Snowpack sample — Loveland Pass, Silver Plume, Colorado, USA (12/14/25, 10:50 AM MST)
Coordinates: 39.664, -105.882
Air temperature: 36 °F
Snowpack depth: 67 cm
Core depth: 20 cm
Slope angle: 6°, slope face: 326°
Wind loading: low
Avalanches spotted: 0
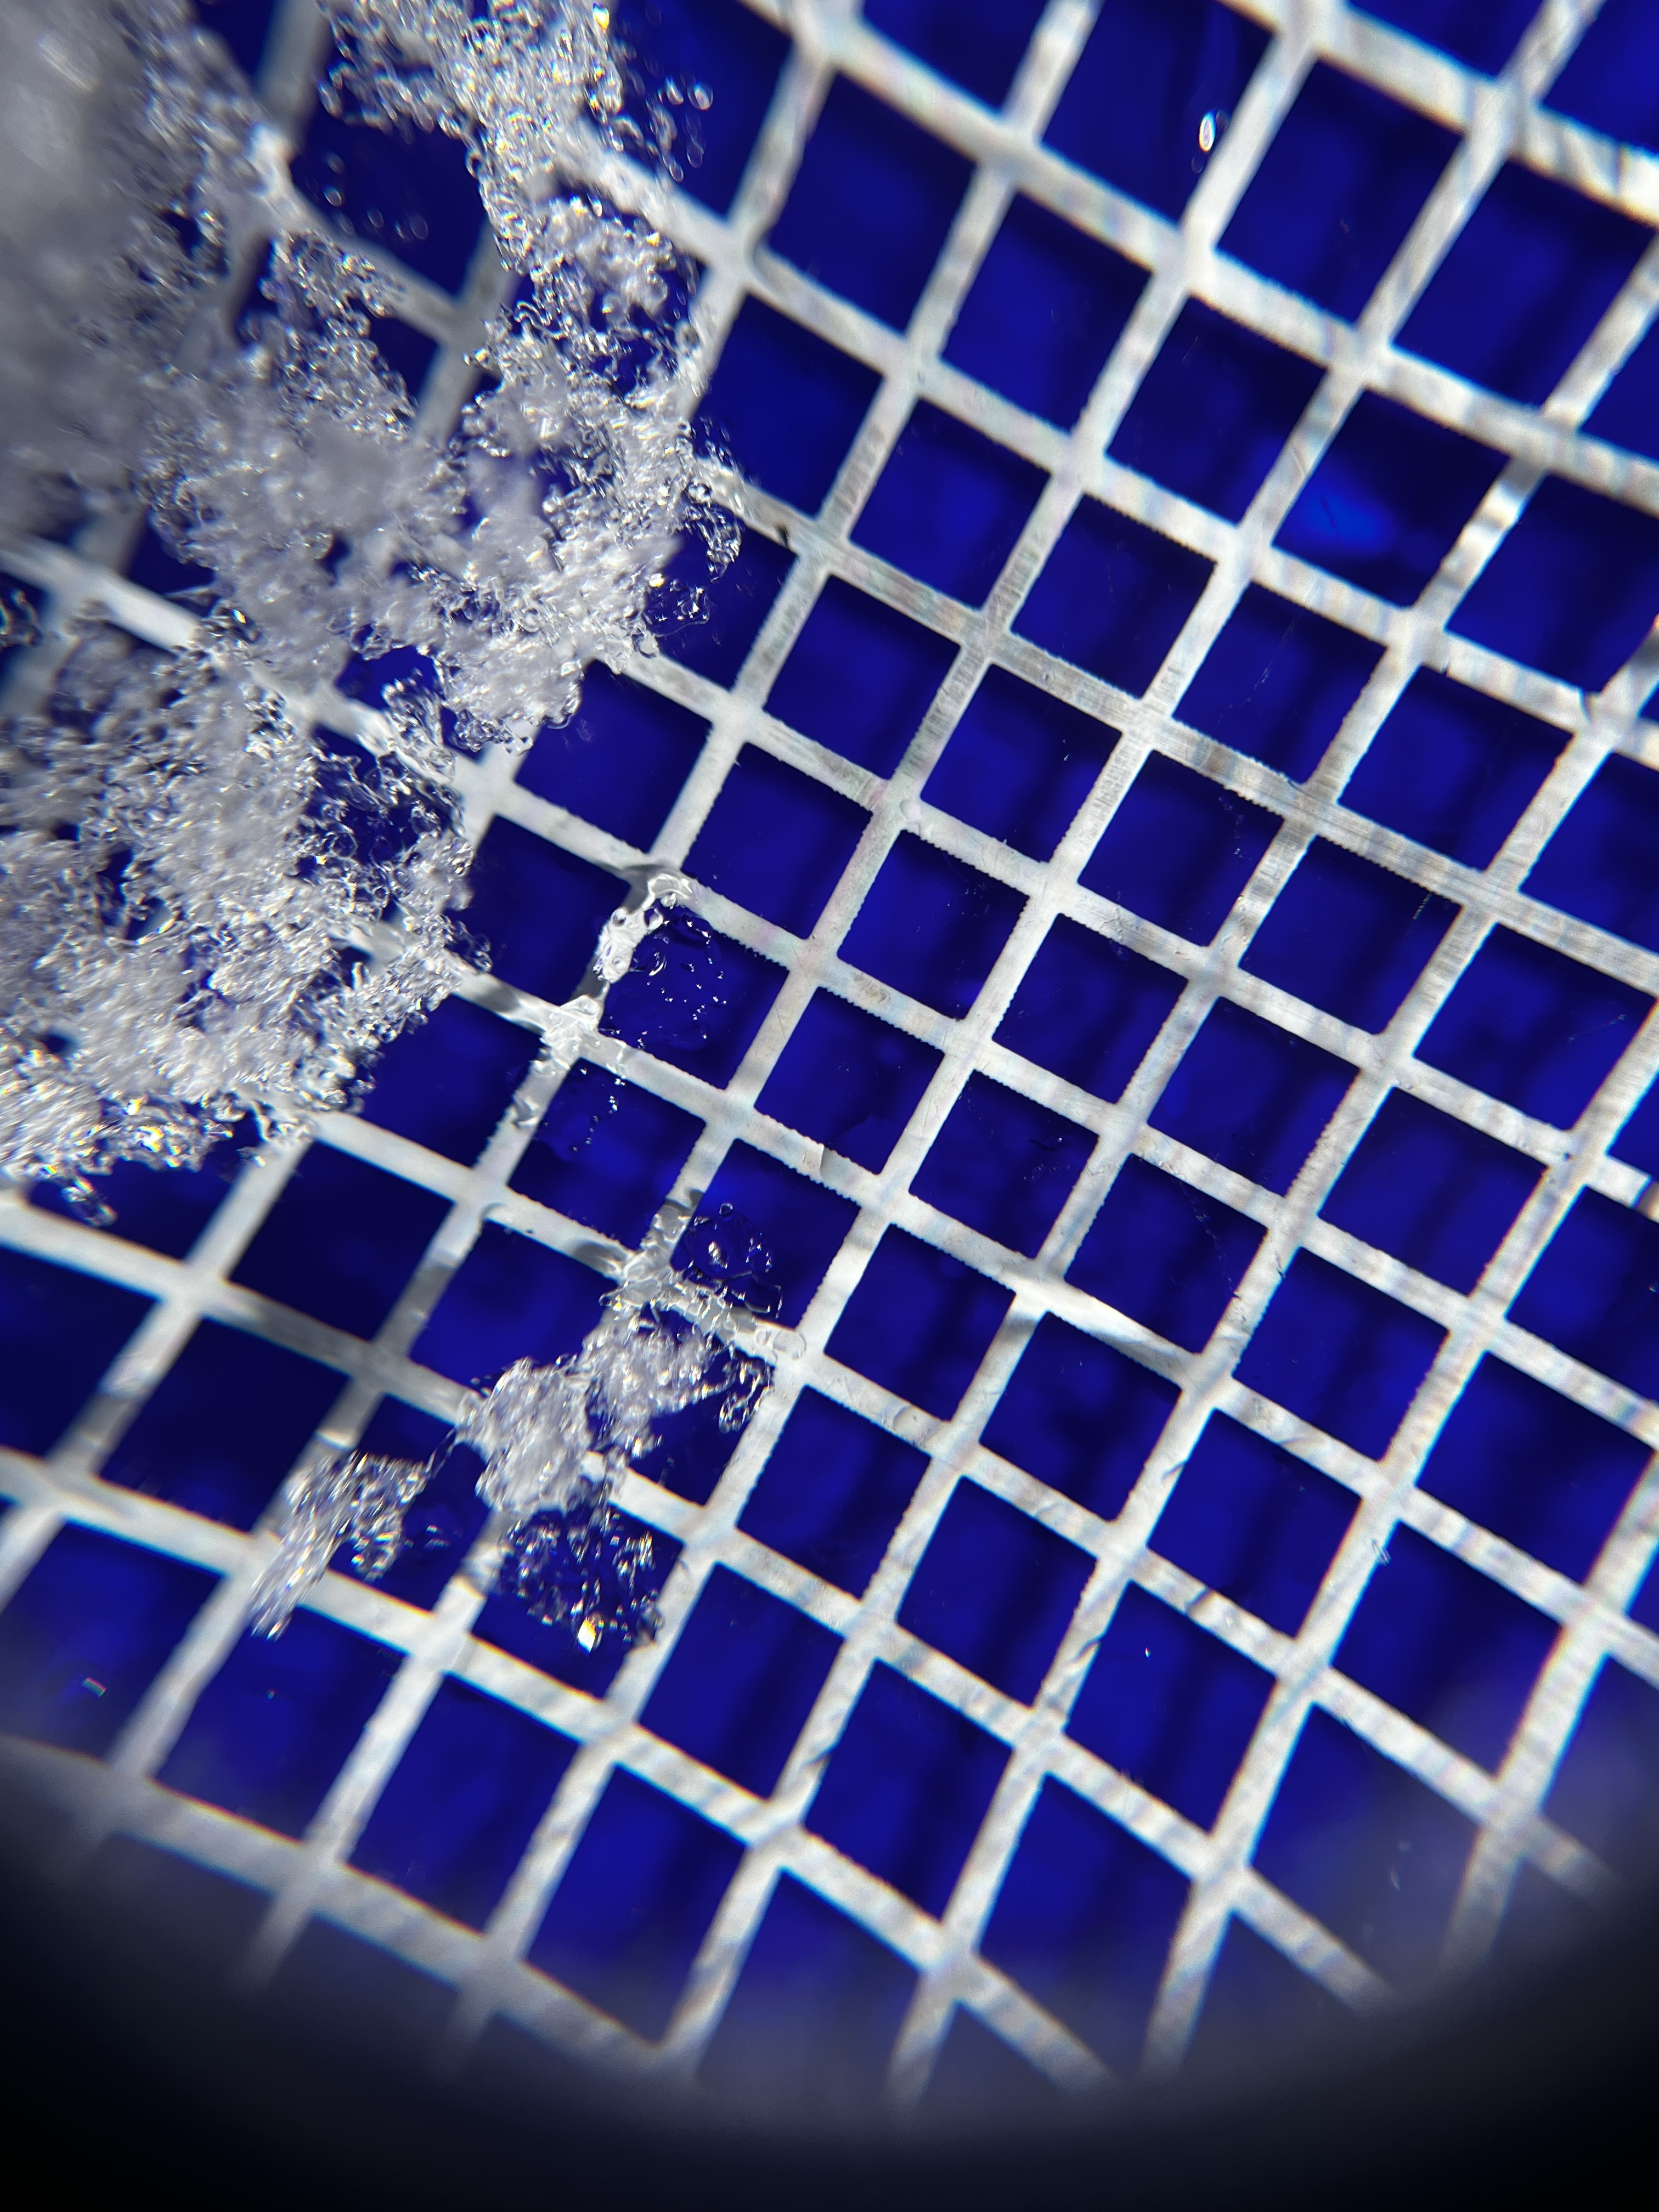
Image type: magnified_profile
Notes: No avalanches spotted, very late start to the season with minimal snowpack